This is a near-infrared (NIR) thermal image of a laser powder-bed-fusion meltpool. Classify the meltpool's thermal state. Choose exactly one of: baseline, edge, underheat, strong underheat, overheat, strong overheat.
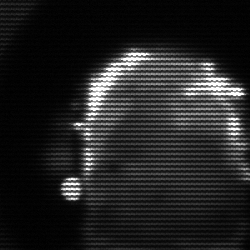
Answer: baseline